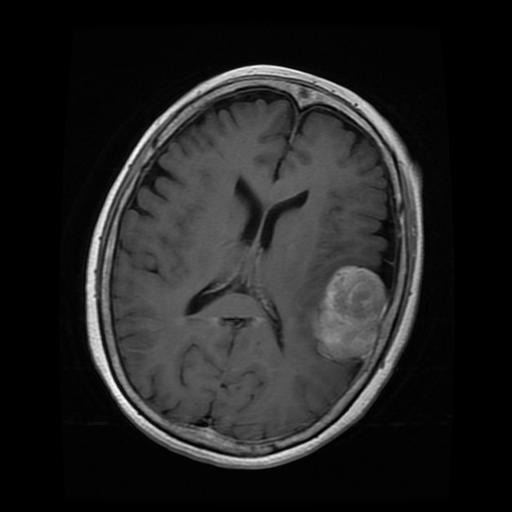
Label: meningioma